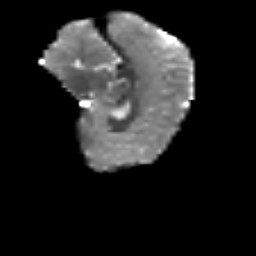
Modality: T2w
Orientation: sagittal
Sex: male
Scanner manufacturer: siemens
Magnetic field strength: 3 T
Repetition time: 5 s
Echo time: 0.071 s